Question: I am optimizing my login system in which I am maintain previous passwords of a user, schema of table for maintaining passwords is as follows:

here userId refers to primary key of user table.
If attribute is 1 that means row has marking current password if it is 0 previous password.
How can I write a trigger so that if a new entry for any user is made in
table, all previous status of that user gets set to 0 and new value will remain 1 as the default value of attribute. Currently I am doing so at application level.
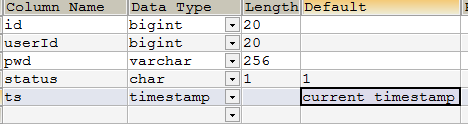
Answer: It won't be possible because it would require to have a mutating (changing the same table it's being fired upon) trigger which is prohibited in MySQL.
You can create a stored procedure though, but you would still need to call it from the client code explicitly.
Now a better schema design would be to keep all current passwords in one table (presumably in the 'users' table) and all previous in the other (i.e. 'pwd_history'). Not only it makes queries for current passwords faster it also allows you to use a trigger if you choose to.
'''
DELIMITER //
CREATE TRIGGER tg_pwd_history
AFTER UPDATE ON users
FOR EACH ROW
BEGIN
IF NOT NEW.pwd <=> OLD.pwd THEN
INSERT INTO pwd_history ('userId', 'pwd', 'ts')
VALUES (NEW.id, OLD.pwd, NOW());
END IF;
END//
DELIMITER ;
'''
Here is a <URL> demo
Now I very much hope you're not storing them in plain text.